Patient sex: F
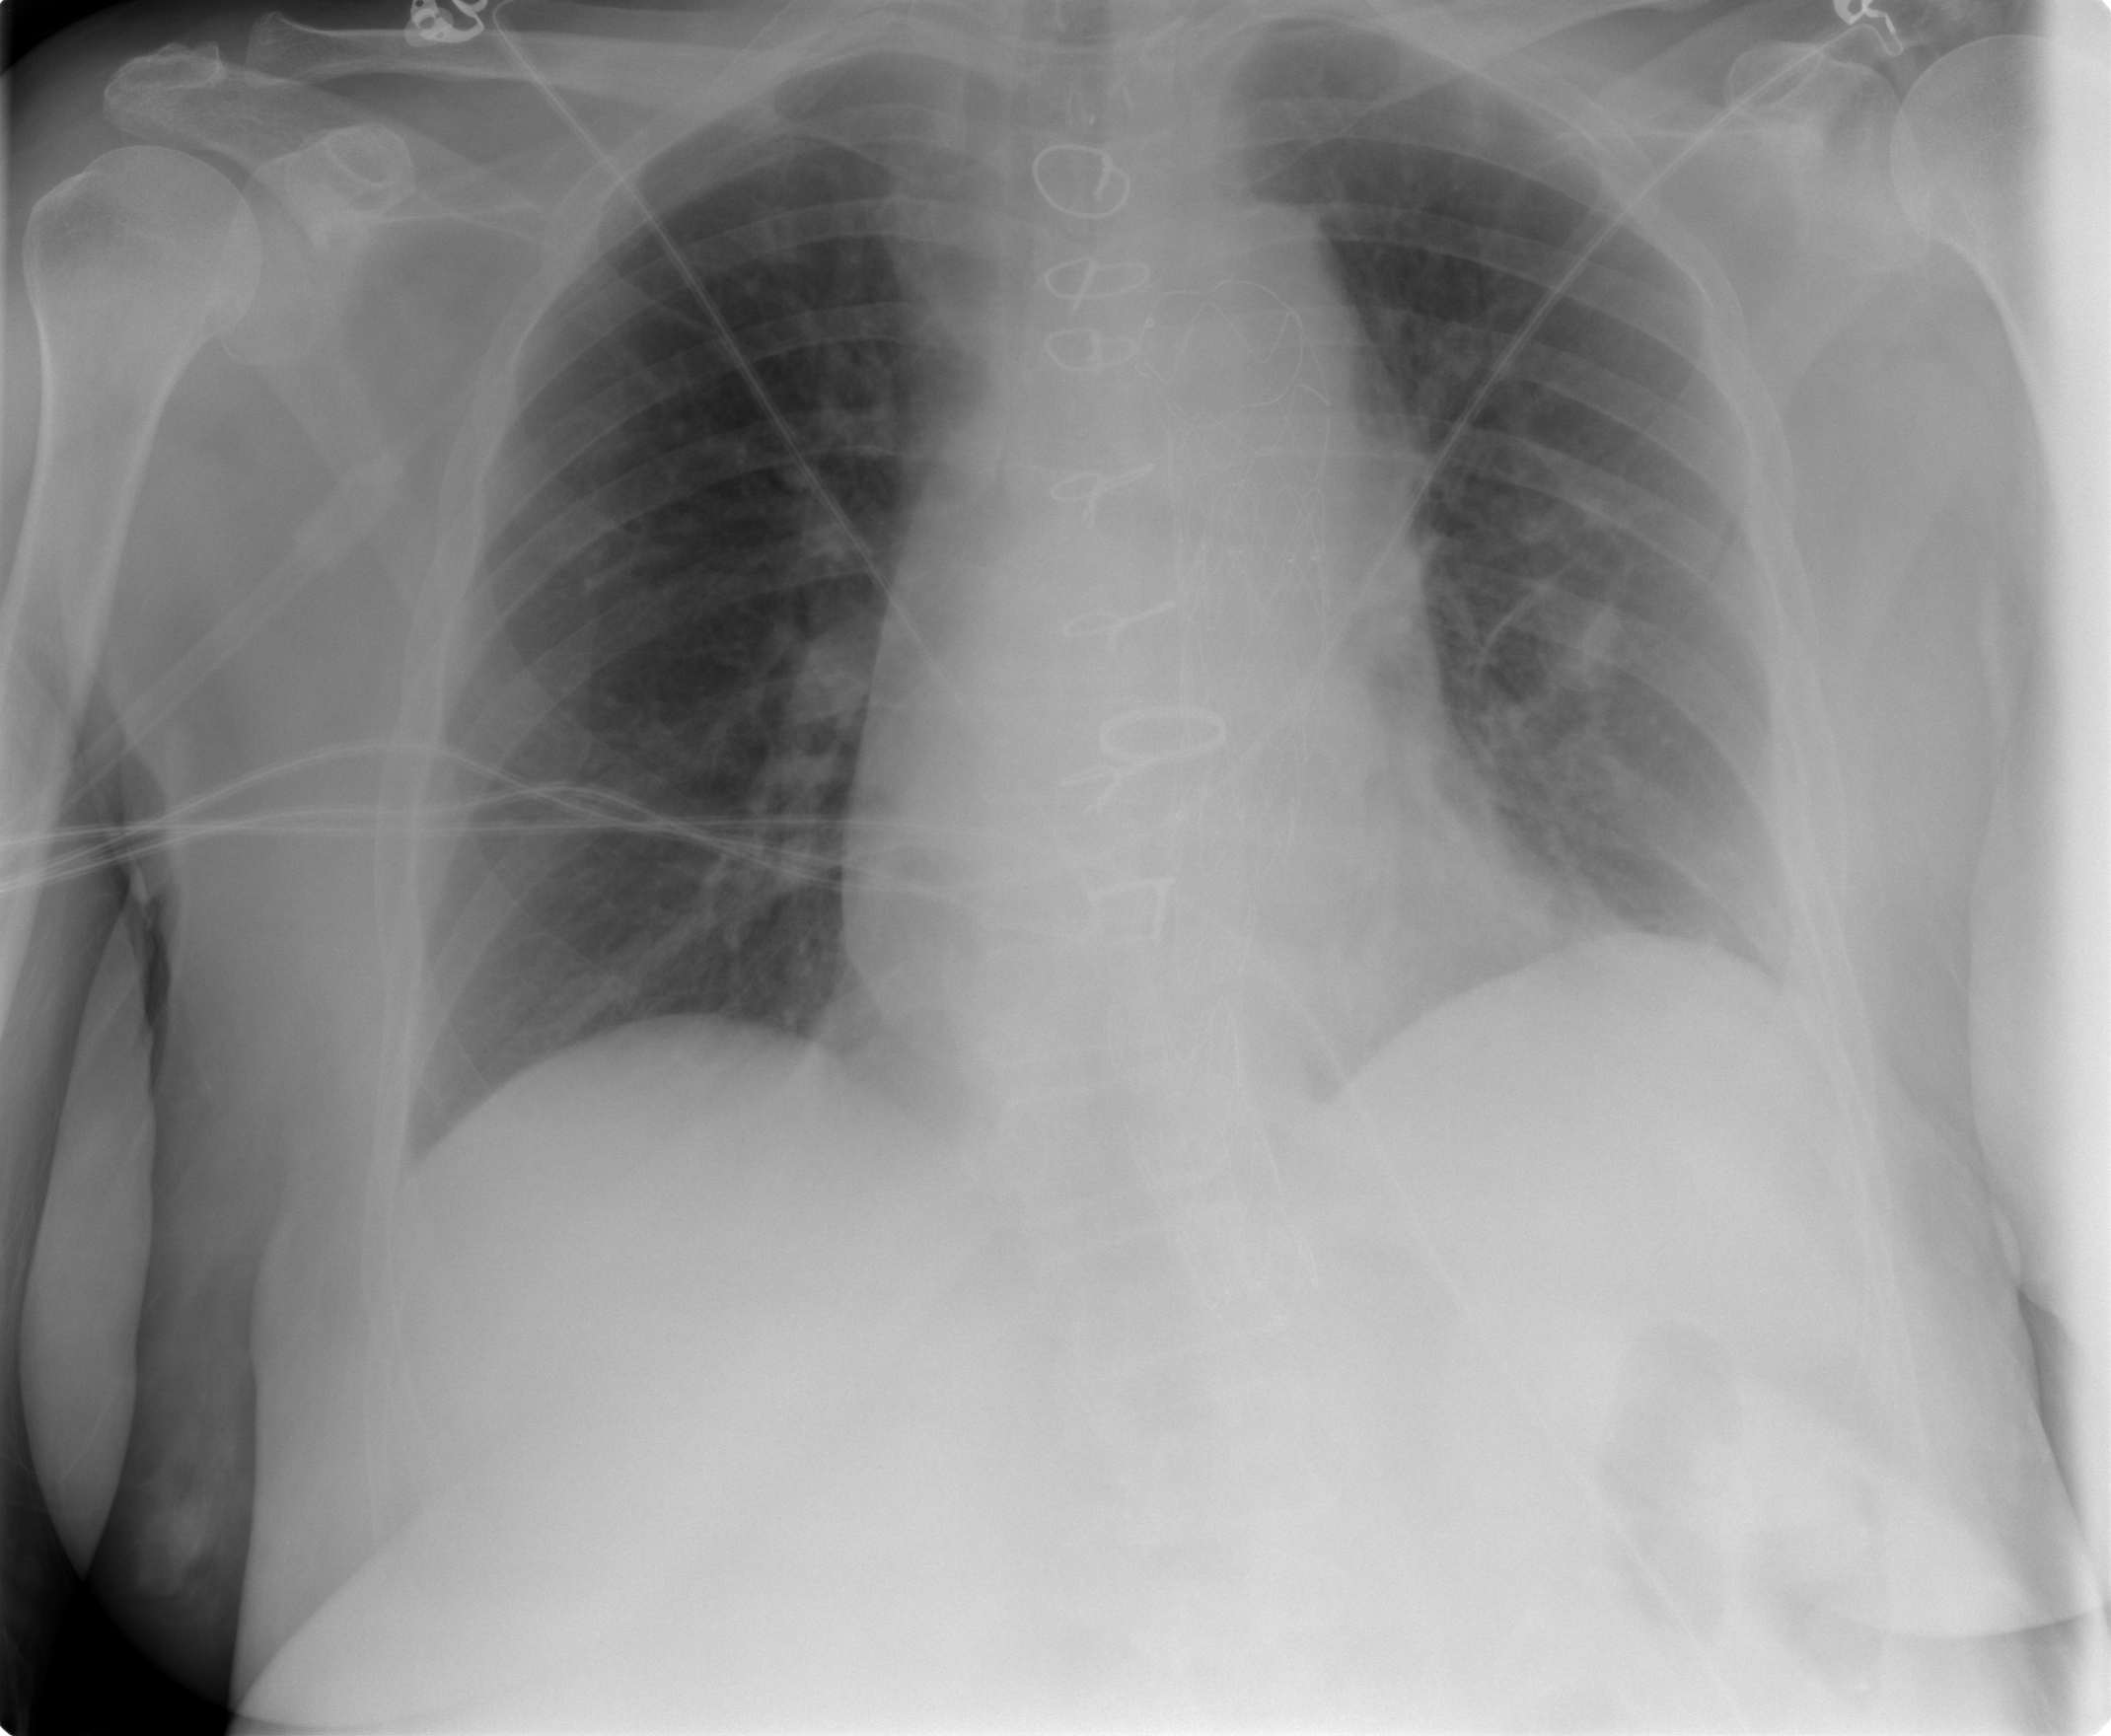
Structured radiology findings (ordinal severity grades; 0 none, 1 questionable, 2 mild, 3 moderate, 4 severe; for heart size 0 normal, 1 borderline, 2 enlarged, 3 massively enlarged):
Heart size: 0
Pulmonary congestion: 0
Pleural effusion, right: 0
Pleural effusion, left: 0
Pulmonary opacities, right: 0
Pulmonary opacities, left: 0
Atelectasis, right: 0
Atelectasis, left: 2